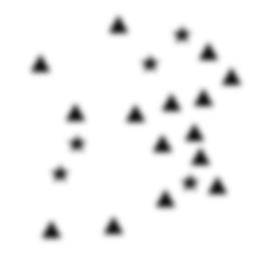
Squares: 0
Triangles: 15
Stars: 5
Total shapes: 20